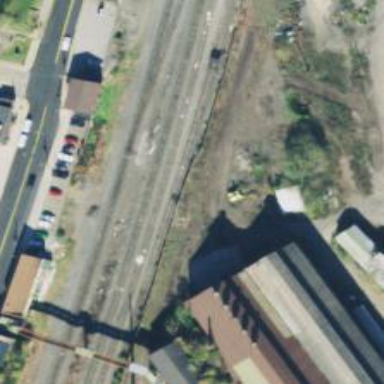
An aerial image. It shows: Abandoned railway yard.